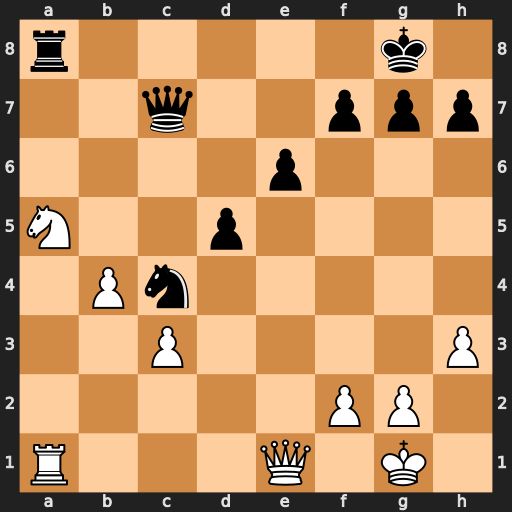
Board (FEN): r5k1/2q2ppp/4p3/N2p4/1Pn5/2P4P/5PP1/R3Q1K1
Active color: w
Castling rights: -
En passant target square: -
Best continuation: Nxc4